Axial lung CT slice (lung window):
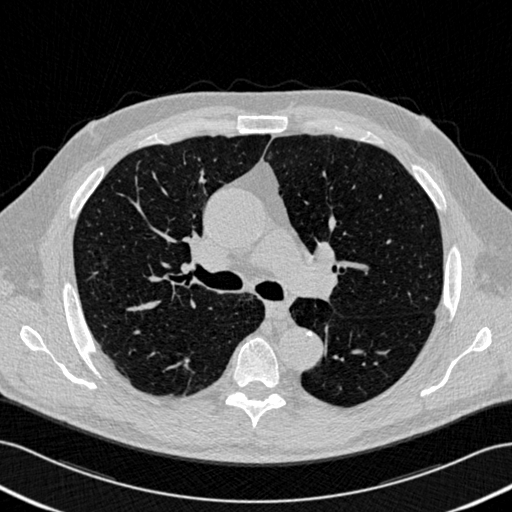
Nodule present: no